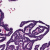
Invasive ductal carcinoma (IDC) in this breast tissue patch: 0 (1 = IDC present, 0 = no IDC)